Interaction volume radius: 10 \u00c5
Interaction volume height: 15 \u00c5
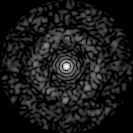
Disorder parameter: 0.8647